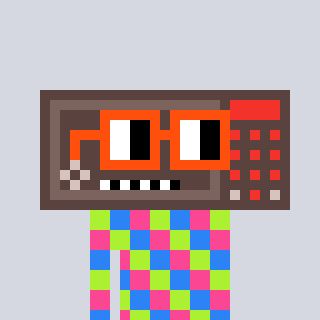
a pixel art character with square orange glasses, a wallsafe-shaped head and a darkpink-colored body on a cool background